Field crop: maize
Growth stage: 2
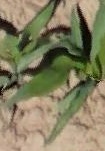
Species: maize